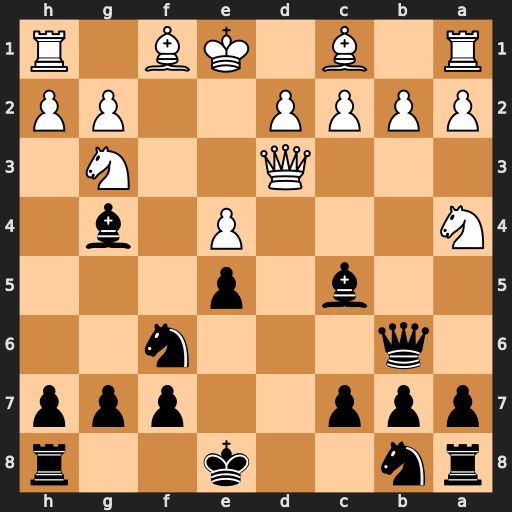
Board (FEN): rn2k2r/ppp2ppp/1q3n2/2b1p3/N3P1b1/3Q2N1/PPPP2PP/R1B1KB1R
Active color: b
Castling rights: KQkq
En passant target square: -
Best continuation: Bf2#